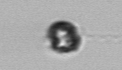
Label: Dinophyceae